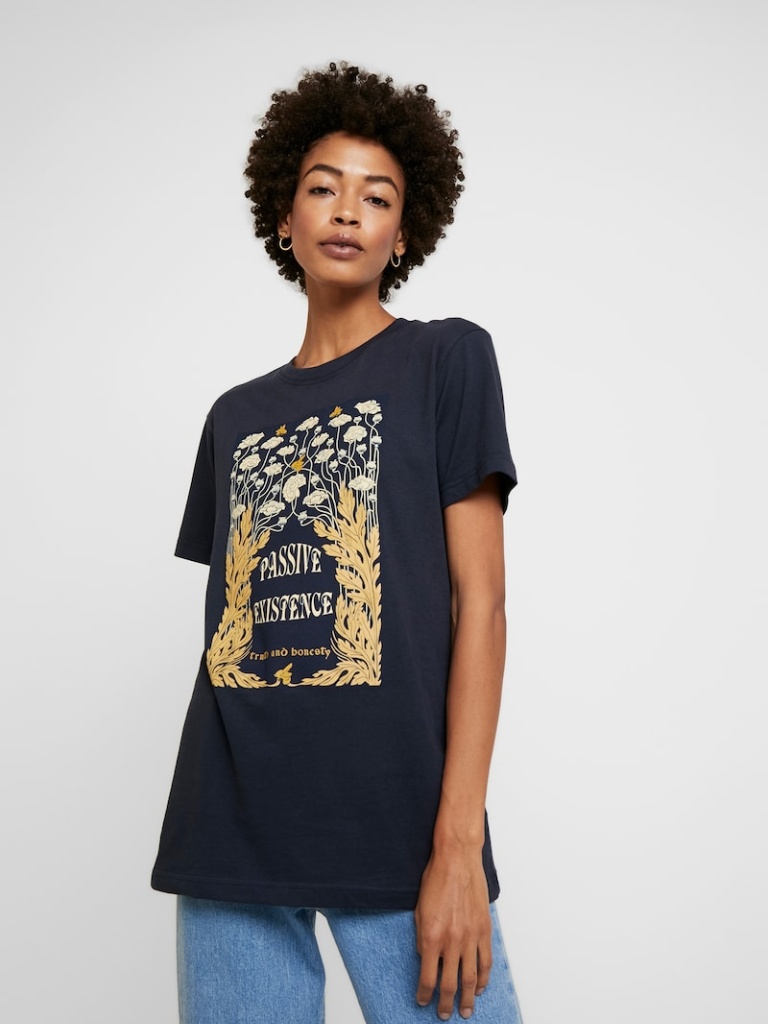
cotton relaxed short sleeve hip length Untucked crew t-shirt